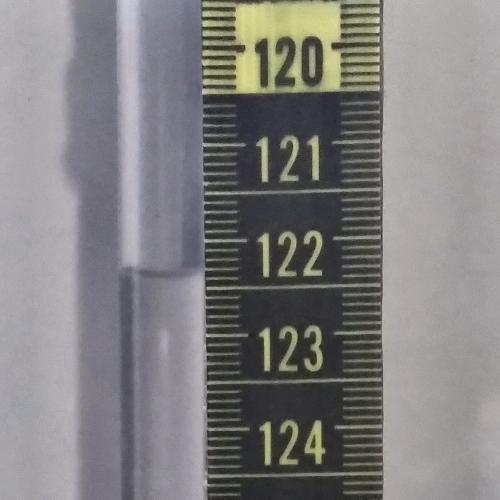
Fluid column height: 122.4 cm